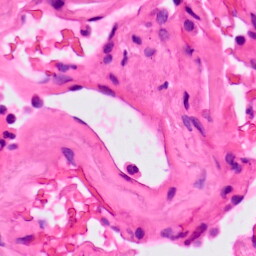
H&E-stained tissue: Lung